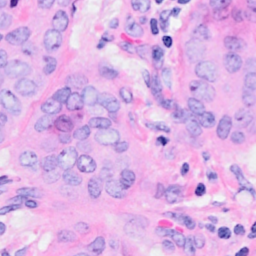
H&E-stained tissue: Breast